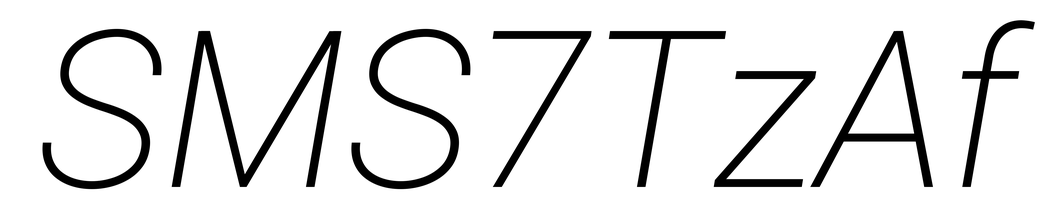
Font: Roboto-Italic_ExtraLight_Italic